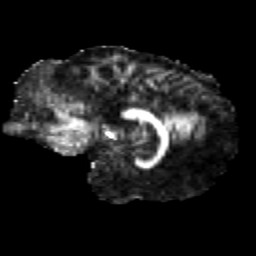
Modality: FA
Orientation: sagittal
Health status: healthy
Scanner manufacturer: siemens
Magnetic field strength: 3 T
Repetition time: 12 s
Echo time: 0.092 s